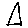
Label: triangle